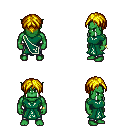
a pixel art fantasy rpg character, male body template, orc, green skin, sash dress, metal pants, blonde parted hairstyle, bracelets, four views (front, back, left, right), 2x2 character sprite sheet, small pixel art, hard edges, no anti-aliasing